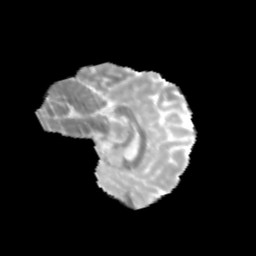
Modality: MD
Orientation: sagittal
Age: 13
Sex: female
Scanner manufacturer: siemens
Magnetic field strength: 3 T
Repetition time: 3.8 s
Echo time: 0.07 s